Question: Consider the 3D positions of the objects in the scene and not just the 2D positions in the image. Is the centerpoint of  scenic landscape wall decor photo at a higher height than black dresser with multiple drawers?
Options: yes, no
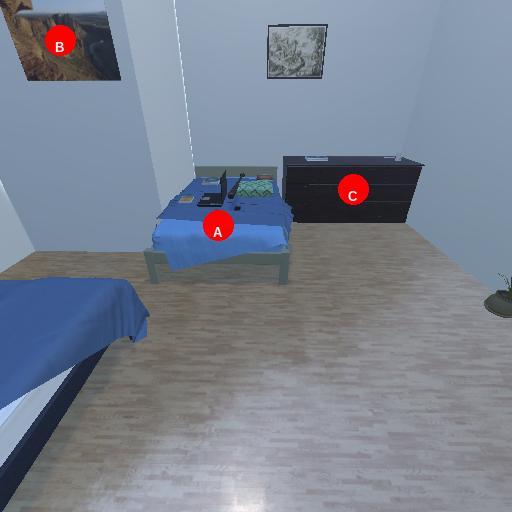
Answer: yes